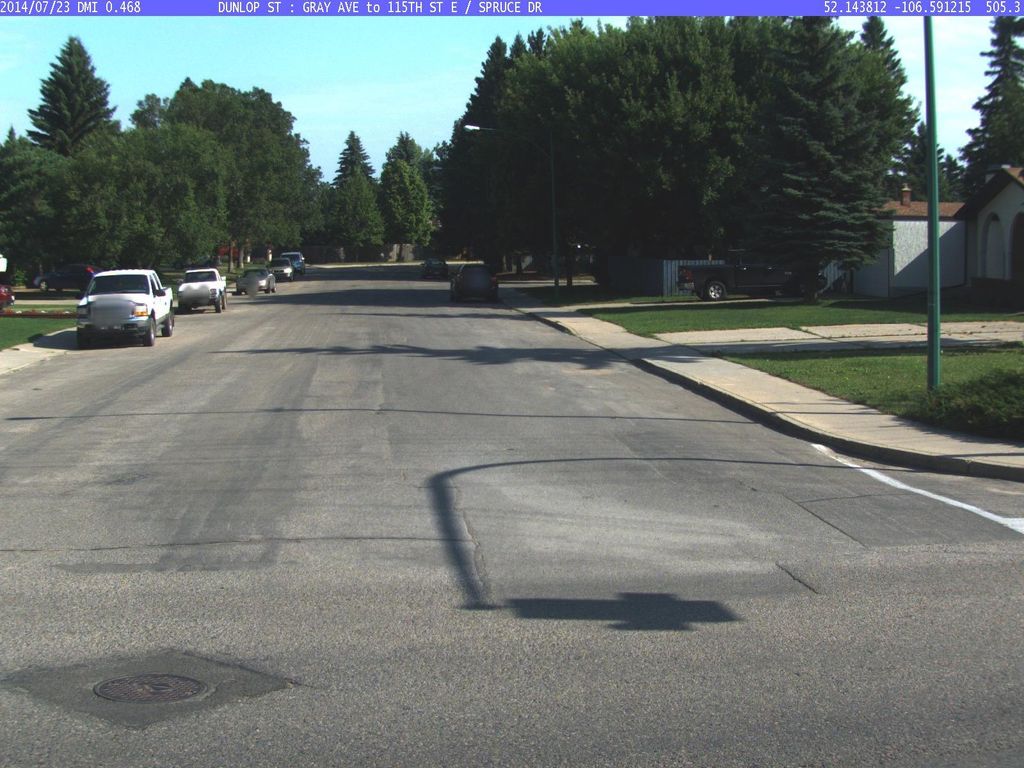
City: saskatoon